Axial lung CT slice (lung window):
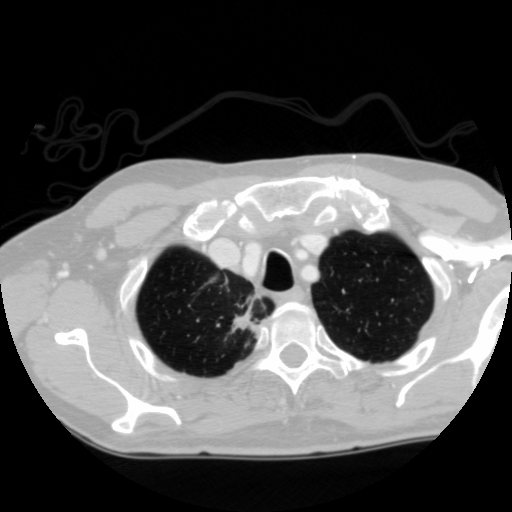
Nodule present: no